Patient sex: M
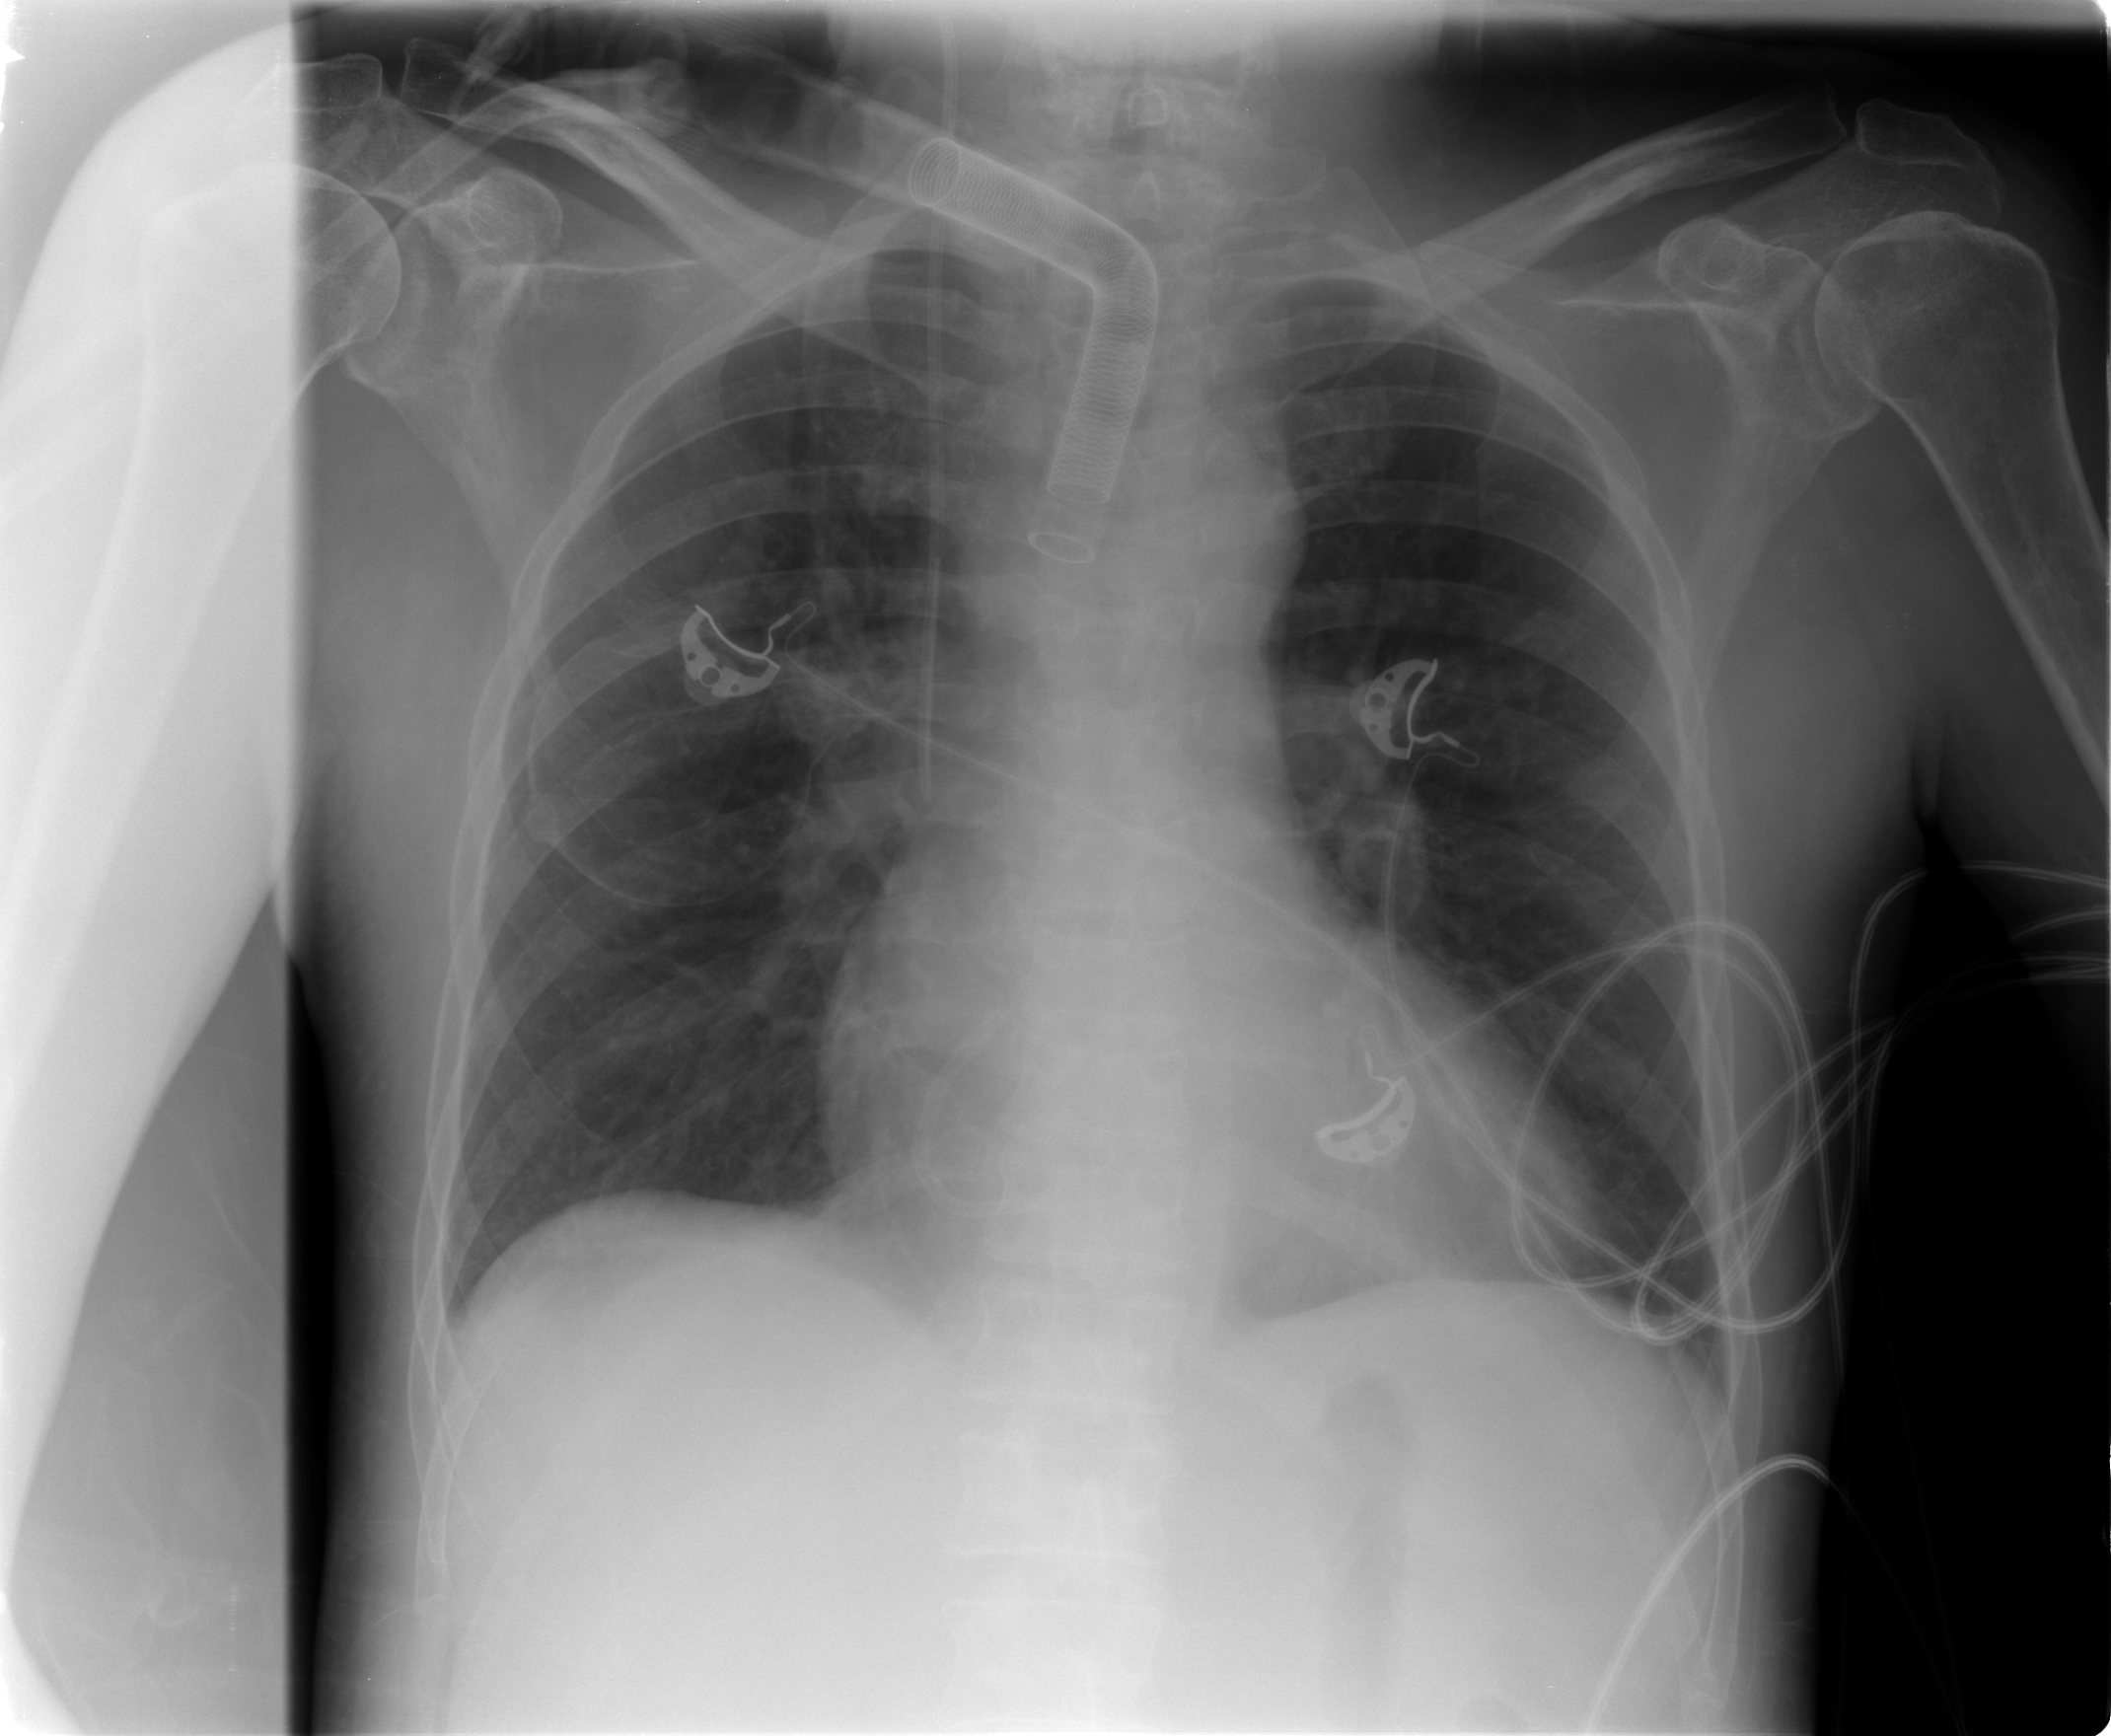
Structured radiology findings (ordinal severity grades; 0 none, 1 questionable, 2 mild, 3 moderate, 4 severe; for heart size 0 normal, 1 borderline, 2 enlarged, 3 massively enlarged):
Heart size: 0
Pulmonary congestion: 0
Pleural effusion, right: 1
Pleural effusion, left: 0
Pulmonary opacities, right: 0
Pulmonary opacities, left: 0
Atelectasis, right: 0
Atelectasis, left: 0